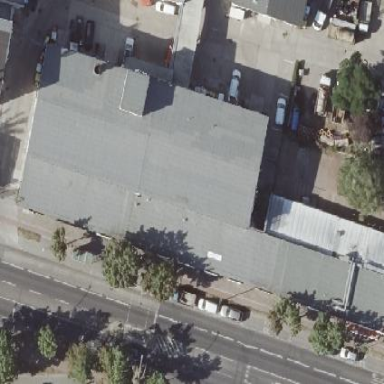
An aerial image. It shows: Industrial building with flat roof.